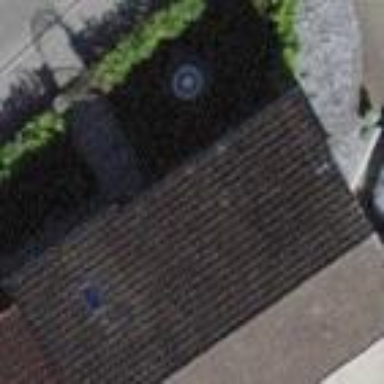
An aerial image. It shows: Building with tile roof.